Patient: sex M, age 68
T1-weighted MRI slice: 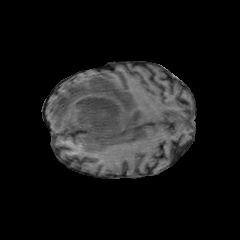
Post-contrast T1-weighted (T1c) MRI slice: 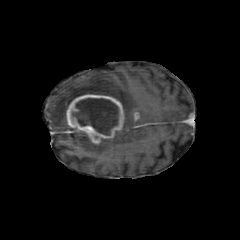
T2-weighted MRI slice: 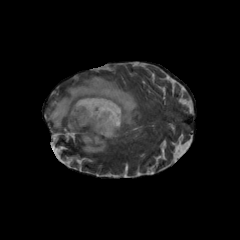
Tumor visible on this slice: yes
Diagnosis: Glioblastoma, IDH-wildtype
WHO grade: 4